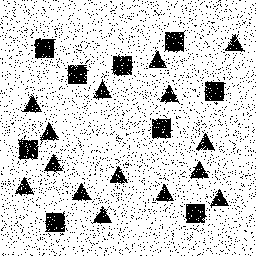
Squares: 9
Triangles: 15
Stars: 0
Total shapes: 24